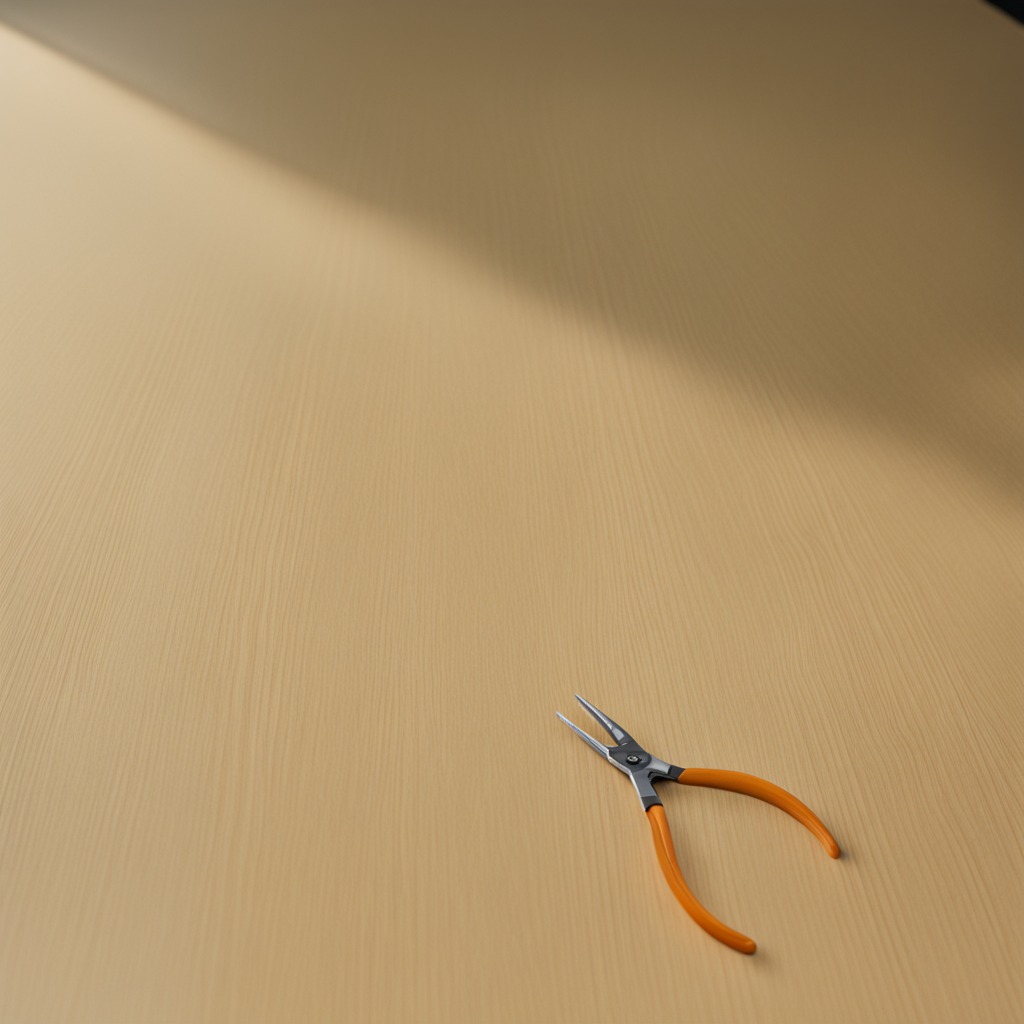
A plier lies on the plywood surface.